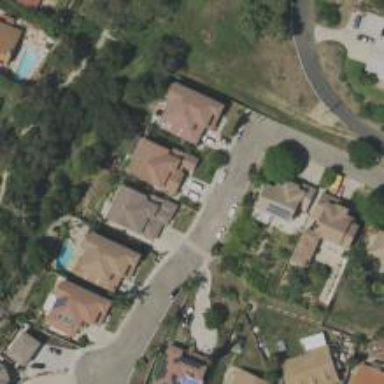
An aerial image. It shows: Residential road.